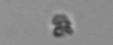
Label: detritus